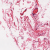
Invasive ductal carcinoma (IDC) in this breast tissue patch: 0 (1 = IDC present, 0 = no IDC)